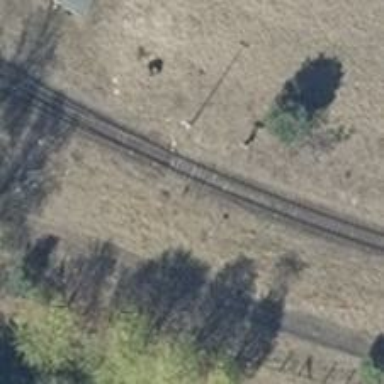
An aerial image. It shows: Railway switch.